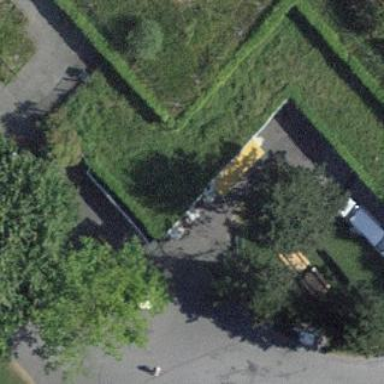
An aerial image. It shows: Kiosk.